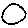
Label: circle